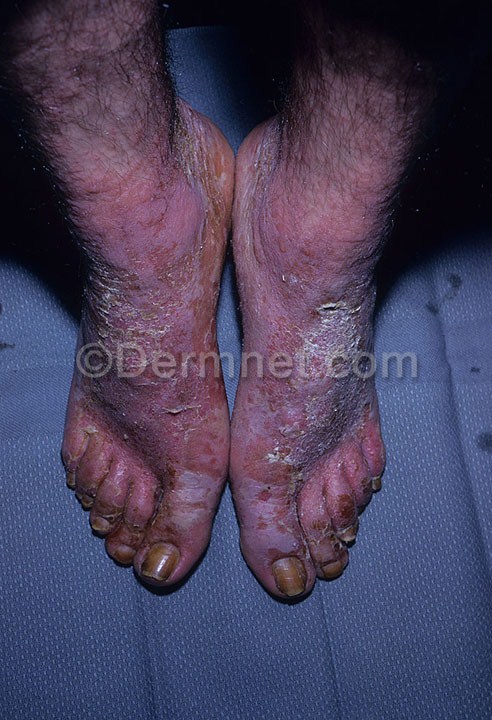
Disease: Tinea Ringworm Candidiasis and other Fungal Infections